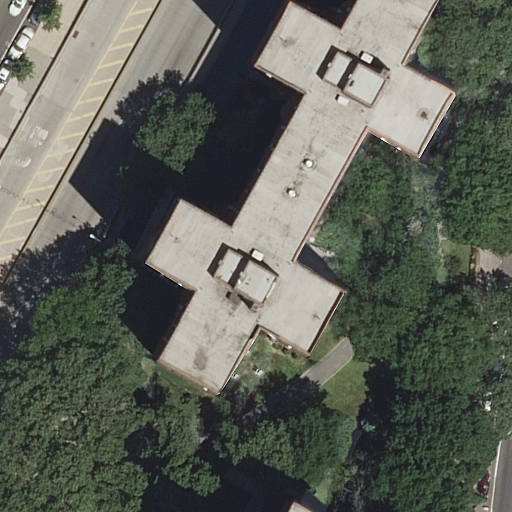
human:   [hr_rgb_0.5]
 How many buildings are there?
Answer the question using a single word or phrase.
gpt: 2

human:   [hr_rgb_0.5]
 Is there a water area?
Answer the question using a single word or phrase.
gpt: no

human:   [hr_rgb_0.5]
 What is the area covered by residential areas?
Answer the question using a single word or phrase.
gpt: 193m2

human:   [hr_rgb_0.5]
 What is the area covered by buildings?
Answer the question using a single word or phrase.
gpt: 70m2

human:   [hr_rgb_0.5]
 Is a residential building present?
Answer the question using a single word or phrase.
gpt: yes

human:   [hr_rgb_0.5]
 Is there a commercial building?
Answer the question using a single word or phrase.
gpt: no

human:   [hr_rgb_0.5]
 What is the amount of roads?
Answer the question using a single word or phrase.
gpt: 5

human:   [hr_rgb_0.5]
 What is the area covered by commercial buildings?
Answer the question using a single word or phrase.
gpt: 0m2

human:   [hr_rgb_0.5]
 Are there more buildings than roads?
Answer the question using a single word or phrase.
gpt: no

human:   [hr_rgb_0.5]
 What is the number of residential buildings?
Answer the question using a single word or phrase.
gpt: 2

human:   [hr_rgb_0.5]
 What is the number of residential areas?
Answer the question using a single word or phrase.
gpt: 1

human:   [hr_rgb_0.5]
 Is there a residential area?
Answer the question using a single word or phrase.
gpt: yes

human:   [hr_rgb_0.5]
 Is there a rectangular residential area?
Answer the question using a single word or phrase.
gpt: yes

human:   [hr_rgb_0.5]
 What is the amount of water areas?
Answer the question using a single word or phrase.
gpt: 0

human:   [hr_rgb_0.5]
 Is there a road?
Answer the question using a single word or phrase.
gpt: yes

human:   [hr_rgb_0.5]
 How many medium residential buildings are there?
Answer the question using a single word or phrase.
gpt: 0

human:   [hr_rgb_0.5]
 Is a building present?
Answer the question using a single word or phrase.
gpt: yes

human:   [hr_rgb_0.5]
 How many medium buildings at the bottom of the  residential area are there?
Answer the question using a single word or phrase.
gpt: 0

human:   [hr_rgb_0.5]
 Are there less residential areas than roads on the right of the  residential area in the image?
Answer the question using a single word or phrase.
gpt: no

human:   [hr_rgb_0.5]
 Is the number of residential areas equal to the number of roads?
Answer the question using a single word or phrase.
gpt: no

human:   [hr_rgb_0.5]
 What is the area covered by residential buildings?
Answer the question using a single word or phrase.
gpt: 70m2

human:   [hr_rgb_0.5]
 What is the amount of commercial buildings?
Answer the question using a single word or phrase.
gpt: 0

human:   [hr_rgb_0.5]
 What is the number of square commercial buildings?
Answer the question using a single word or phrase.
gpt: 0

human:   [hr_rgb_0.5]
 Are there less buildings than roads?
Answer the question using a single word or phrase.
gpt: yes

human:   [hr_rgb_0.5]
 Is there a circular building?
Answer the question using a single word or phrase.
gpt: no

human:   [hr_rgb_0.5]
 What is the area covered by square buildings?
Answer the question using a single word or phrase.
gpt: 0m2

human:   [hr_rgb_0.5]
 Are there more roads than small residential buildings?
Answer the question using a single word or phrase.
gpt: yes

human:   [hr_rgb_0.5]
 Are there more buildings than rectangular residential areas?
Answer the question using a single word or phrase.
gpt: yes

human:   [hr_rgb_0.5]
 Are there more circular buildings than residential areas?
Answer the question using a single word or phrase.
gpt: no

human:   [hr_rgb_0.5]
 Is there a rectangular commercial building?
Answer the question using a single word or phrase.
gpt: no

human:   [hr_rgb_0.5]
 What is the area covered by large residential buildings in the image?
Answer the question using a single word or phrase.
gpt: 0m2

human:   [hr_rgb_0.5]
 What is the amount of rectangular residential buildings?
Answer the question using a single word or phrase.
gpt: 2

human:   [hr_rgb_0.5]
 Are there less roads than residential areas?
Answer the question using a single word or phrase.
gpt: no

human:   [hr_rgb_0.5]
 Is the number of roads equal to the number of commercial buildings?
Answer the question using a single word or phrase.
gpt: no

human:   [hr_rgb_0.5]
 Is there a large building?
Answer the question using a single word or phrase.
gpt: no

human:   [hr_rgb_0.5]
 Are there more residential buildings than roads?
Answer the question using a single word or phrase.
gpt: no

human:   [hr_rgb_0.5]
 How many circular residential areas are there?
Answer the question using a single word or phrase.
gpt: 0

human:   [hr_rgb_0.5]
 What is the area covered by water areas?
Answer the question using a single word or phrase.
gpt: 0m2

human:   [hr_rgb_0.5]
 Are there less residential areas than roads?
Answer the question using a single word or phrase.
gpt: yes

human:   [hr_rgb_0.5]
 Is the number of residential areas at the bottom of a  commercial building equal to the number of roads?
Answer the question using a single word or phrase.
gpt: no

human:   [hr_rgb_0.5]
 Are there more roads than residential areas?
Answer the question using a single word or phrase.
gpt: yes

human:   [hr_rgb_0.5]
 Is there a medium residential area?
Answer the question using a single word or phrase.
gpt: yes

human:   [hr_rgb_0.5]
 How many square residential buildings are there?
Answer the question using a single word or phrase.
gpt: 0

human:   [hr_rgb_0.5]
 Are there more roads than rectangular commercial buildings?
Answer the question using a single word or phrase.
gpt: yes

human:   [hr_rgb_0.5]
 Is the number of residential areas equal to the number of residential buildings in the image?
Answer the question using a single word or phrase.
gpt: no

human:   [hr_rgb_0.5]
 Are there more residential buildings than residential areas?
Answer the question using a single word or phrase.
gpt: yes

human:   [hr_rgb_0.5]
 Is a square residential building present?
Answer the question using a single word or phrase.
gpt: no

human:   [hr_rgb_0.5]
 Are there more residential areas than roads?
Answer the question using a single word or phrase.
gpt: no

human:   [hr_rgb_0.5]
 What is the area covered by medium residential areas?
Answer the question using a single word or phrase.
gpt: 193m2

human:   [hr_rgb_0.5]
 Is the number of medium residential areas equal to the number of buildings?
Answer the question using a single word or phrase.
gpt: no

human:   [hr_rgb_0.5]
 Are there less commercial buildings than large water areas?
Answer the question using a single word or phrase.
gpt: no

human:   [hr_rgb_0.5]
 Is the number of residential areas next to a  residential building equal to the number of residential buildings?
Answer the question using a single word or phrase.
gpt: no

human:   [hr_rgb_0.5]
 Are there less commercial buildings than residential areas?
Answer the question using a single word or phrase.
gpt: yes

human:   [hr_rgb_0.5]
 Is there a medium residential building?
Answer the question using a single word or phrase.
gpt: no

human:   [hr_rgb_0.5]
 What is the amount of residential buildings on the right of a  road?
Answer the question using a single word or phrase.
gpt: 2

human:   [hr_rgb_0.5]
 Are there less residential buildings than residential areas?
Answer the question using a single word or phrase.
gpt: no

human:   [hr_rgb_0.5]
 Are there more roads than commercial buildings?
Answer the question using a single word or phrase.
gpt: yes

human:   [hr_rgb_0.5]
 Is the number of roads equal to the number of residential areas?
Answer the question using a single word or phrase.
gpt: no

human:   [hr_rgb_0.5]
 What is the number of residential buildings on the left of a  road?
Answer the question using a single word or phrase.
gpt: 2

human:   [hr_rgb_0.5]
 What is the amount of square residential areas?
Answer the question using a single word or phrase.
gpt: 0

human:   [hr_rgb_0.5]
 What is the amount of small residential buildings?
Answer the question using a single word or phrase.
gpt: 2

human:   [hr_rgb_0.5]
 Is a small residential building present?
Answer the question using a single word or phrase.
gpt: yes

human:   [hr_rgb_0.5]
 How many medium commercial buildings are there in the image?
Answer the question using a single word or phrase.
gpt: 0

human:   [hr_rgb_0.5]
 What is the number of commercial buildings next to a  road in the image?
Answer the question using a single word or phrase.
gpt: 0